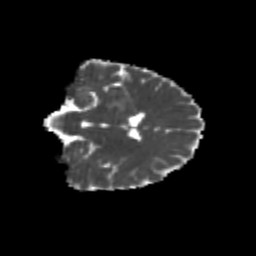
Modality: MD
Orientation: coronal
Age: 22
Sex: female
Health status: healthy
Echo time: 0.074 s